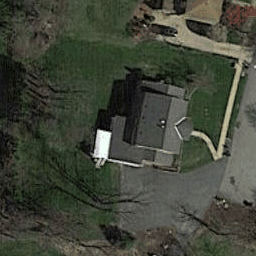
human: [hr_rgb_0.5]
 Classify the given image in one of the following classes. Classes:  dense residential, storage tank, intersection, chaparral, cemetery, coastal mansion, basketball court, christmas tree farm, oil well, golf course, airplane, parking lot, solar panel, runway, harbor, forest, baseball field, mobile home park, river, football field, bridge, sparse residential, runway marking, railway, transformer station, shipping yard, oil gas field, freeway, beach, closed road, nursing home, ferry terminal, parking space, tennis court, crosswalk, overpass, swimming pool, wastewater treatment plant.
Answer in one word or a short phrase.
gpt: sparse residential